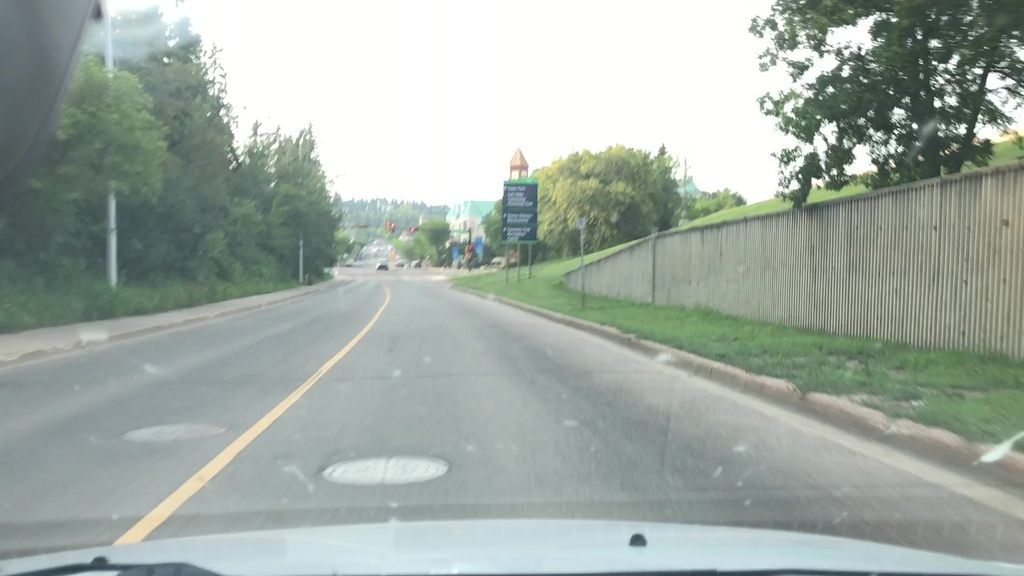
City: edmonton